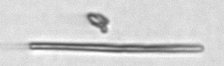
Label: fiber_TAG_external_detritus